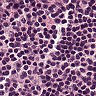
Metastatic tissue present: no